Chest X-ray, PA view. Patient: 18 years old, sex F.
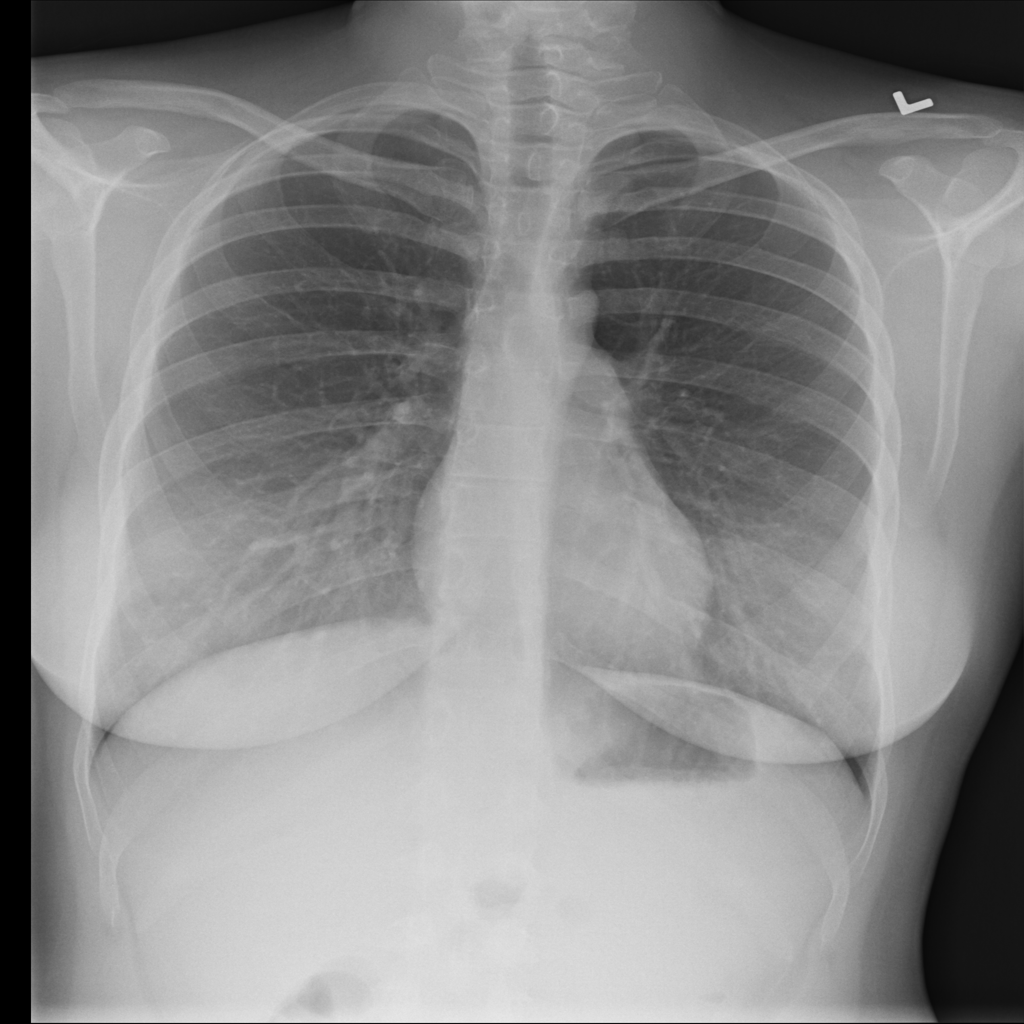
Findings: No Finding